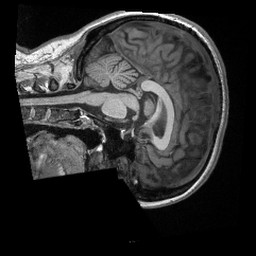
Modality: T1w
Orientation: sagittal
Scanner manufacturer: siemens
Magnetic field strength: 3 T
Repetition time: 2.3 s
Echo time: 0.00308 s